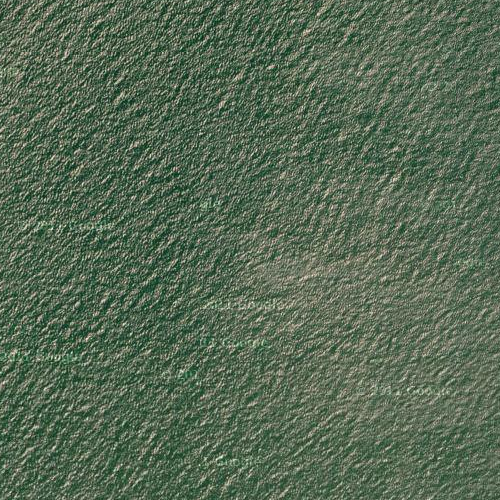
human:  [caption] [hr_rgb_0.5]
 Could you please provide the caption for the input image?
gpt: This is a part of deep green sparkling sea .

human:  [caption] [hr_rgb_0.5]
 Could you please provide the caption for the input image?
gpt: This is a part of ocean with deep green water with a red line in the middle .

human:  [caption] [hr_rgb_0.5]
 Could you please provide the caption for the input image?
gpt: This is a part of deep green sparkling sea with a red line in the middle .

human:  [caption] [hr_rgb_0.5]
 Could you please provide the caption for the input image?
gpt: A part of ocean with deep green waters and a red line in the middle .

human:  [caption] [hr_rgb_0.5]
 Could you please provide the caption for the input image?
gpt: This is a part of ocean with deep green water shining and a red line in the middle .